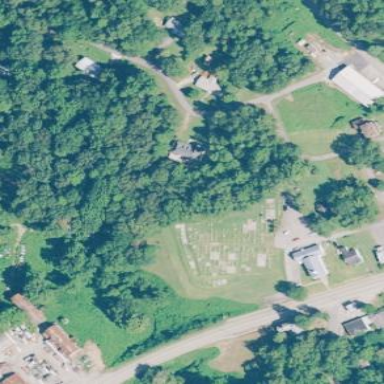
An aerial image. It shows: Graveyard.